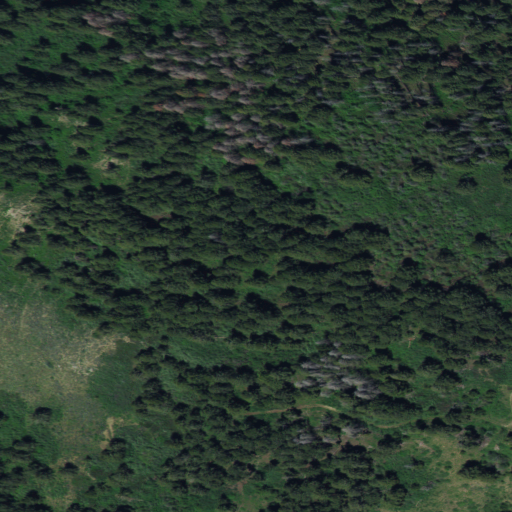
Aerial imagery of mountain in Idaho named Boise Peak containing evergreen forest and shrub